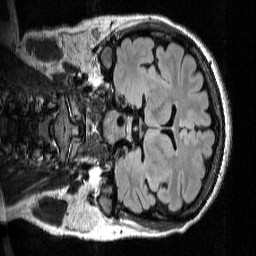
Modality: FLAIR
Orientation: coronal
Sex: female
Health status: ill
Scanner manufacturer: siemens
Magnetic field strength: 3 T
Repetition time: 7 s
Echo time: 0.372 s